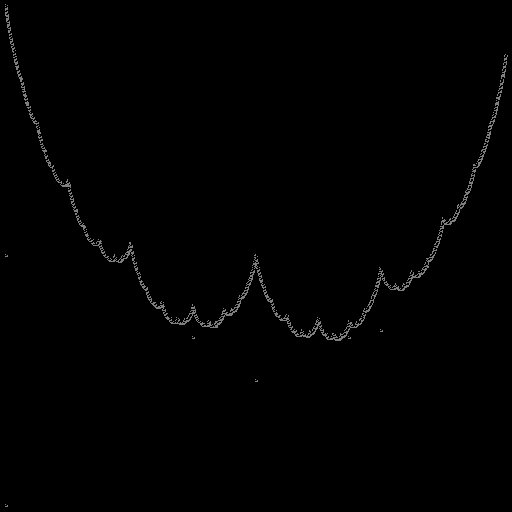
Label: a4